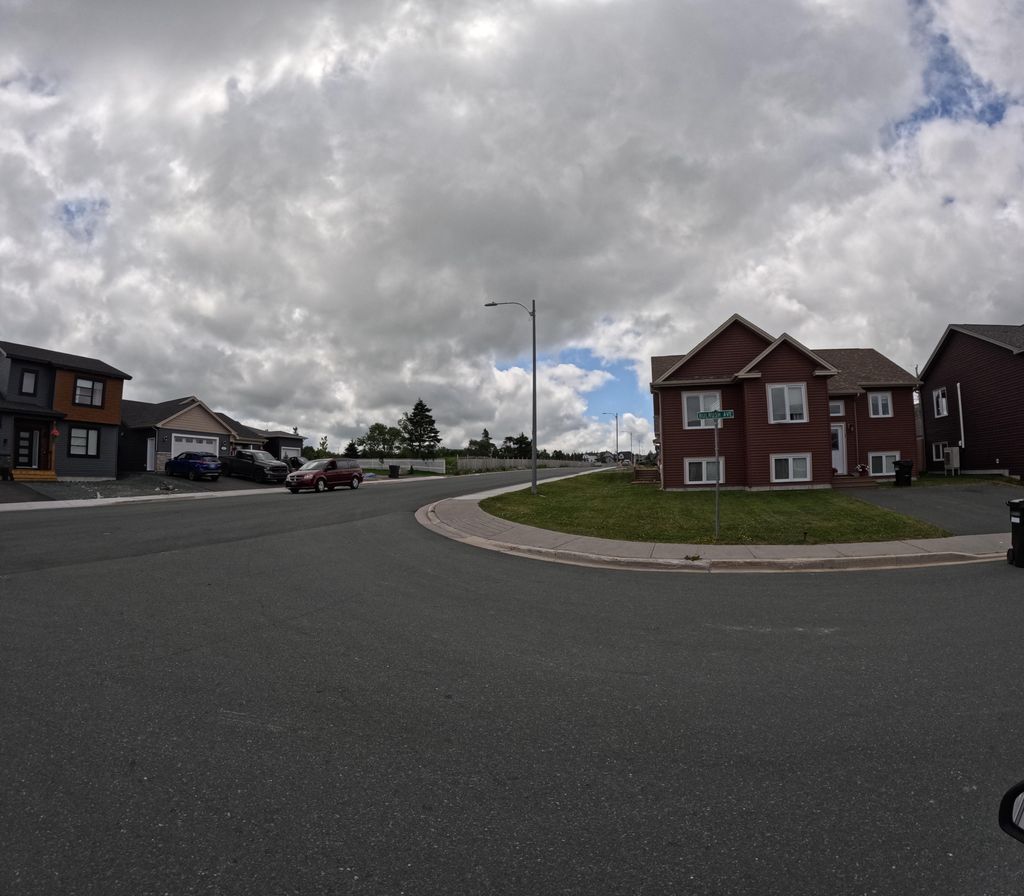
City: st_johns